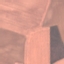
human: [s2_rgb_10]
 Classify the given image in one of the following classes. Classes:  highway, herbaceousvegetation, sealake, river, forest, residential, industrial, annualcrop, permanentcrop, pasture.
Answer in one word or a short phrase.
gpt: AnnualCrop